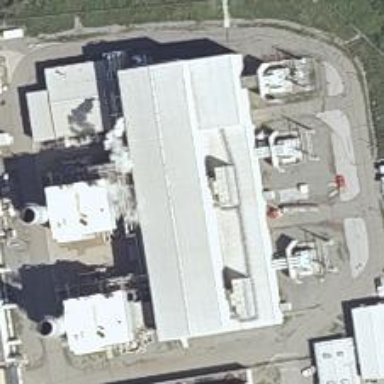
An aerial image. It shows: Gas turbine power generator.